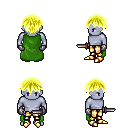
a pixel art fantasy rpg character, male body template, dark elf, purple skin, green cape, gold greaves, gold short bangs hairstyle, metal gloves, gold boots, dagger, four views (front, back, left, right), 2x2 character sprite sheet, small pixel art, hard edges, no anti-aliasing